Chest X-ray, PA view. Patient: 53 years old, sex M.
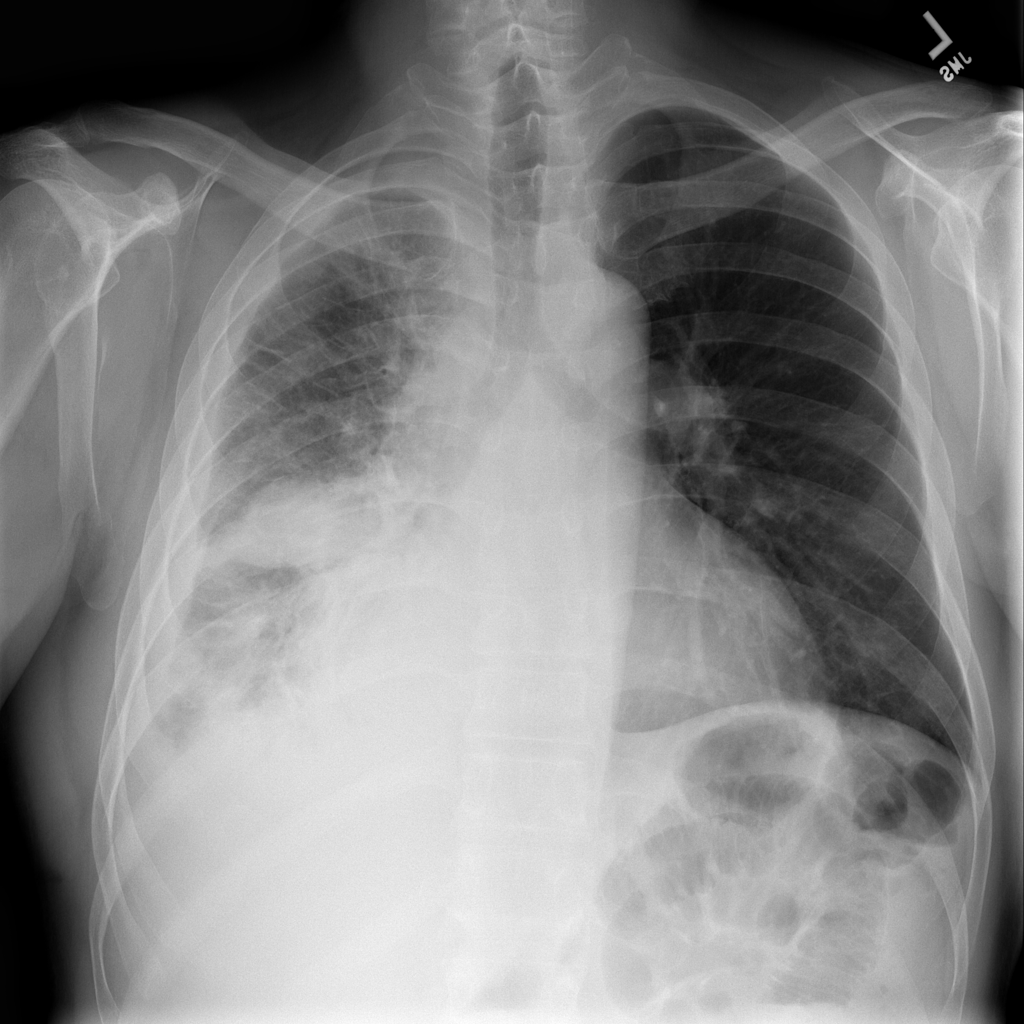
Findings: Infiltration